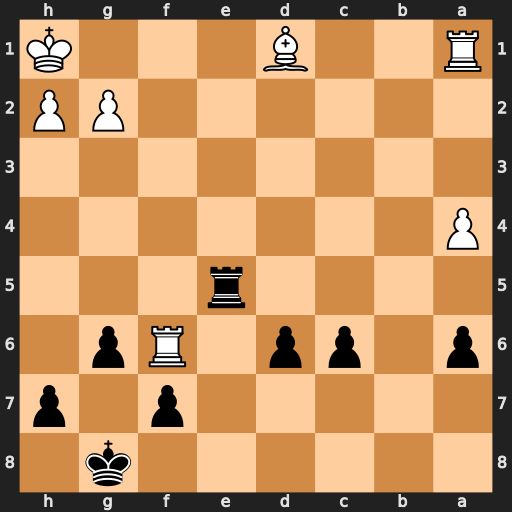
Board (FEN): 6k1/5p1p/p1pp1Rp1/4r3/P7/8/6PP/R2B3K
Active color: b
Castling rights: -
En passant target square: -
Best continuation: Re1+ Rf1 Rxf1#